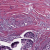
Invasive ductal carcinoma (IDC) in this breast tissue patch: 0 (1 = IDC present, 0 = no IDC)